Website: ulta-beauty
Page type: delivery-shipping
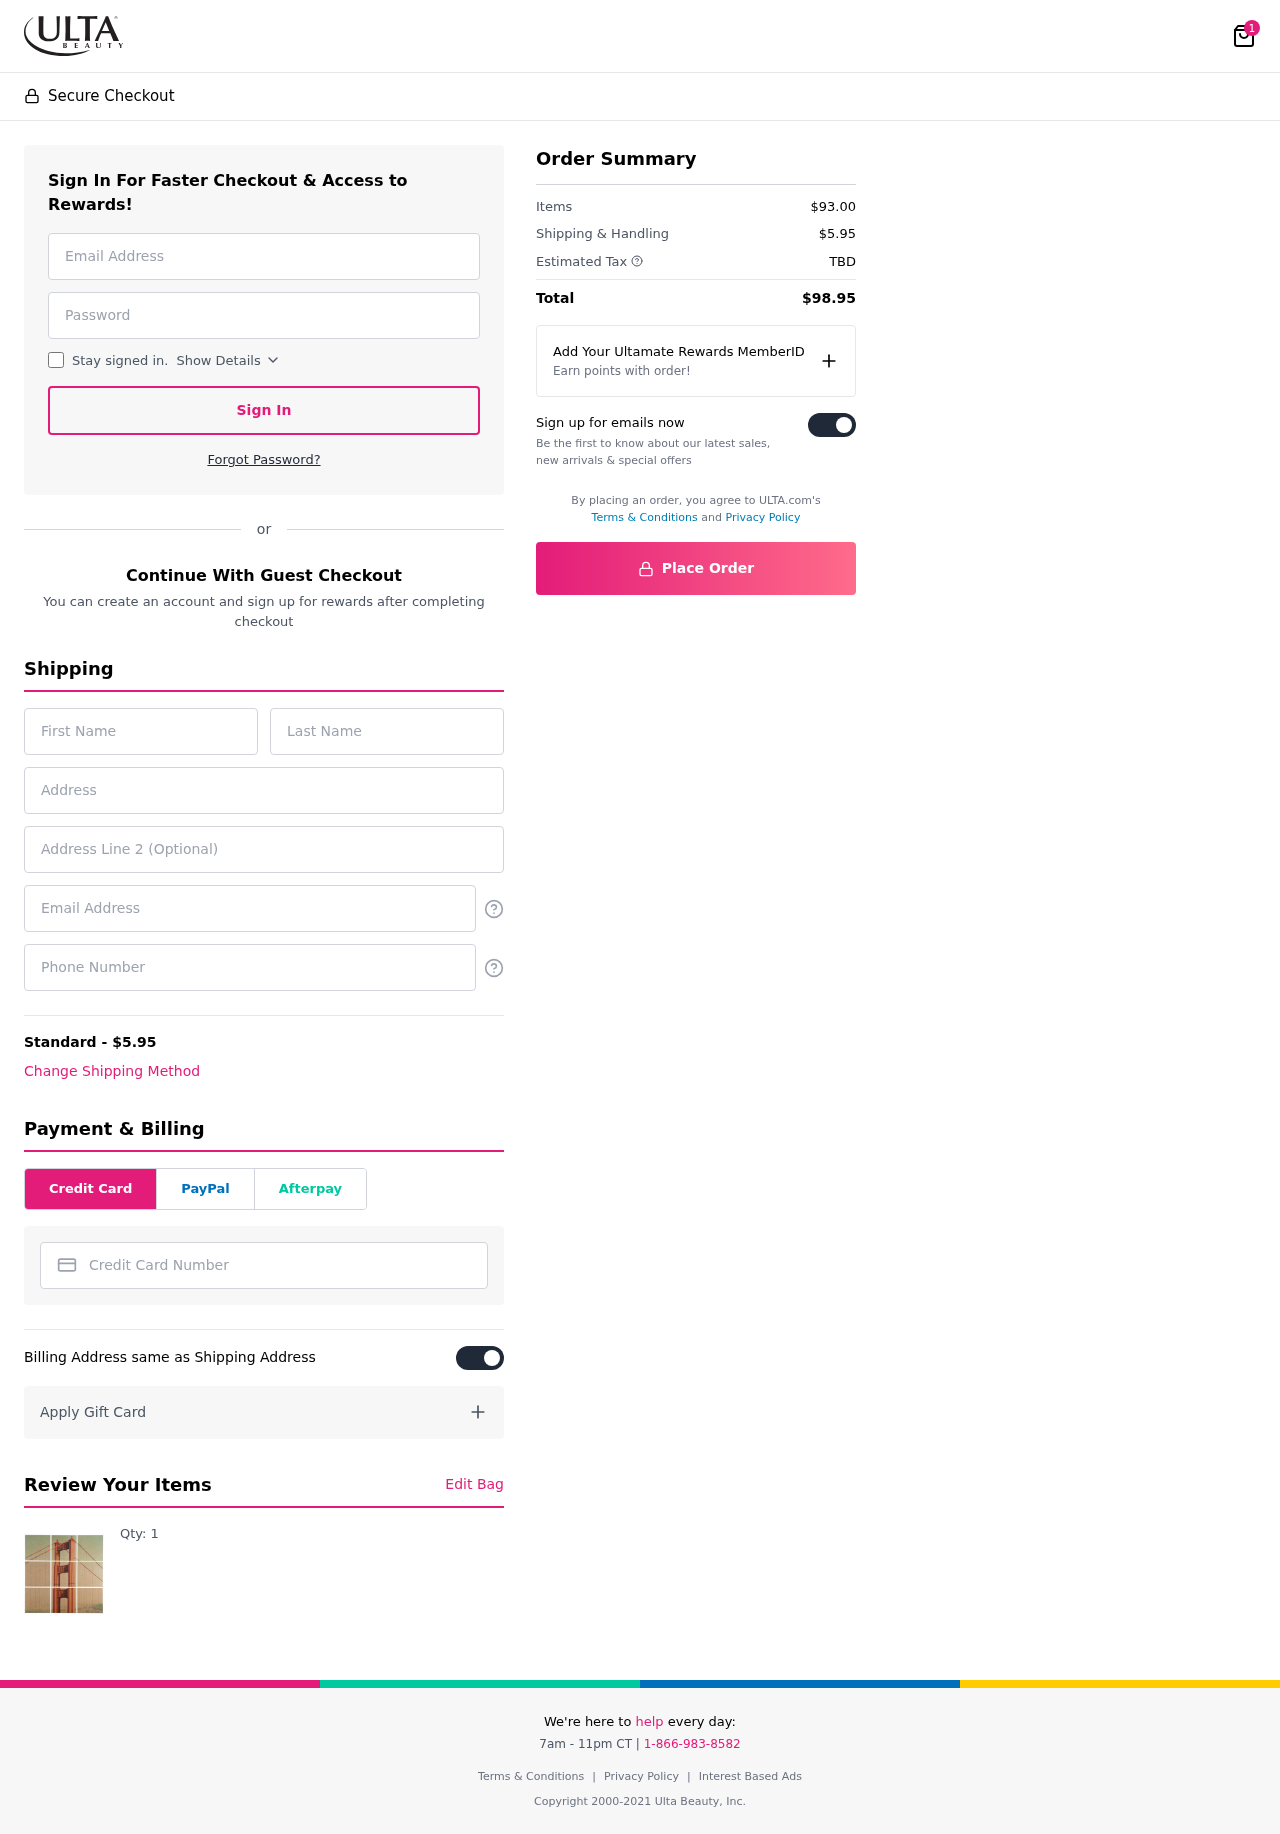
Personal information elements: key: PII_CARD_NUMBER
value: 4870 9720 6881 4796
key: PII_EMAIL
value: johnmitchell@hotmail.com
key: PII_EMAIL2
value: johnmitchell@hotmail.com
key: PII_FIRSTNAME
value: John
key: PII_LASTNAME
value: Mitchell
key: PII_PHONE
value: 3278133676
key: PII_STREET
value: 10577 Andrew Valleys Suite 824
Product elements: key: PRODUCT1_QUANTITY
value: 1
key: PRODUCT1
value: Qty: 1
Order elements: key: ORDER_NUM_ITEMS
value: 1
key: ORDER_SHIPPING_COST
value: $5.95
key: ORDER_SUBTOTAL
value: $93.00
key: ORDER_TAX
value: TBD
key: ORDER_TOTAL
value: $98.95